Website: macys
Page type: account-dashboard
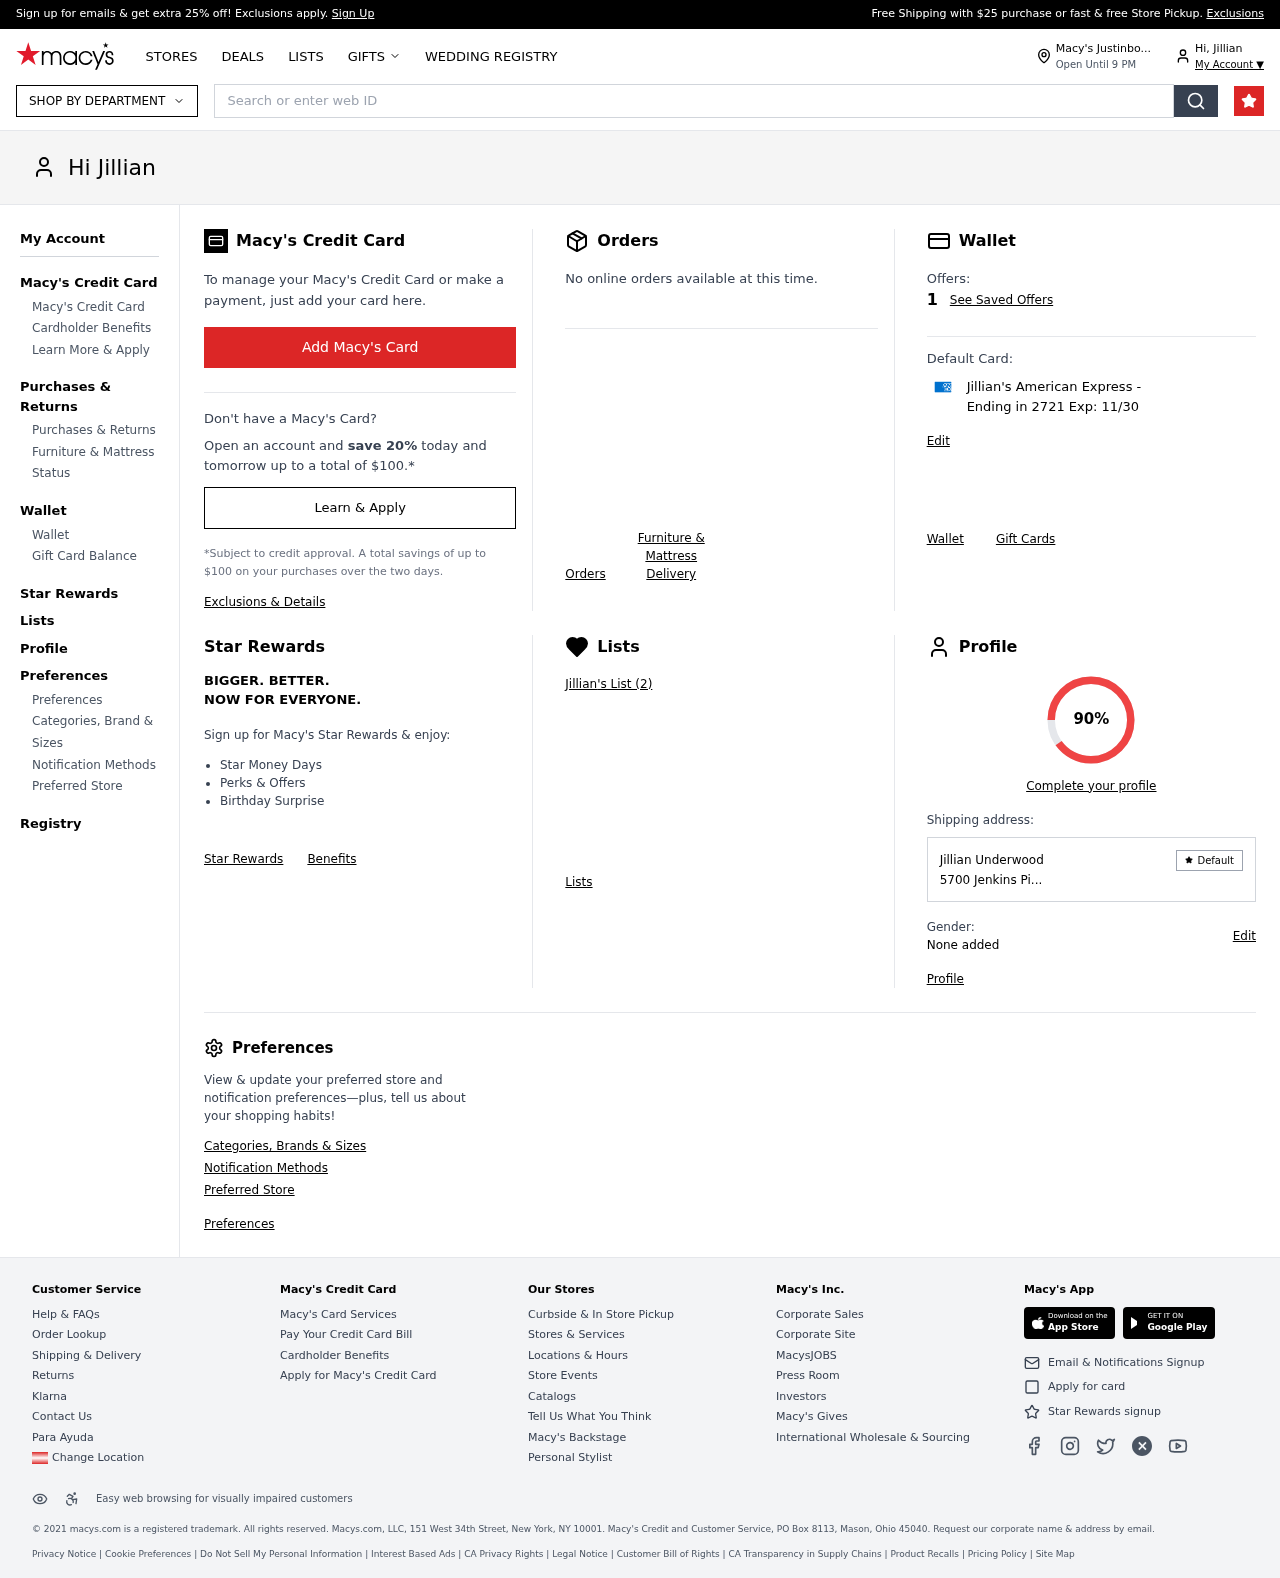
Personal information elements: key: PII_CARD_LAST4
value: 2721
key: PII_CARD_TYPE
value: American Express
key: PII_CITY
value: Justinbo
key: PII_FIRSTNAME
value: Jillian
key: PII_FULLNAME
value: Jillian Underwood
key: PII_STREET
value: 5700 Jenkins Pi
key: PII_CARD_EXPIRY
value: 11/30
Search elements: key: HEADER_SEARCH
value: Search or enter web ID